Question: already clean a lot of information into this, and i'm feel stuck now, if anyone can give some ideas and how to proceed i will apreacite so much.
<URL>
later i need to join with this:
<URL>
and timezone abbr. ?there's a library or something that can handle datetypes like this?
my desired output is something like this: 2022-05-04 18:00:00 but i have this:
[]
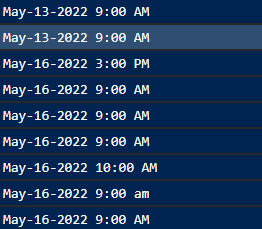
Answer: As mentioned in the comment, you should make sure your dates are strings in order to concatenate them. You can do this like that:
'''
df.column_name = df.column_name.astype(str)
'''
After that you can use <URL> to format it as dates.
'''
date = 'May-02-2022'
time = '9:00 AM'
timestamp = a + ' ' + b
timestamp = pd.to_datetime(timestamp, format='%b-%d-%Y %I:%M %p')
print(timstamp)
>>> Timestamp('2022-05-02 09:00:00')
'''